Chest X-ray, PA view. Patient: 50 years old, sex M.
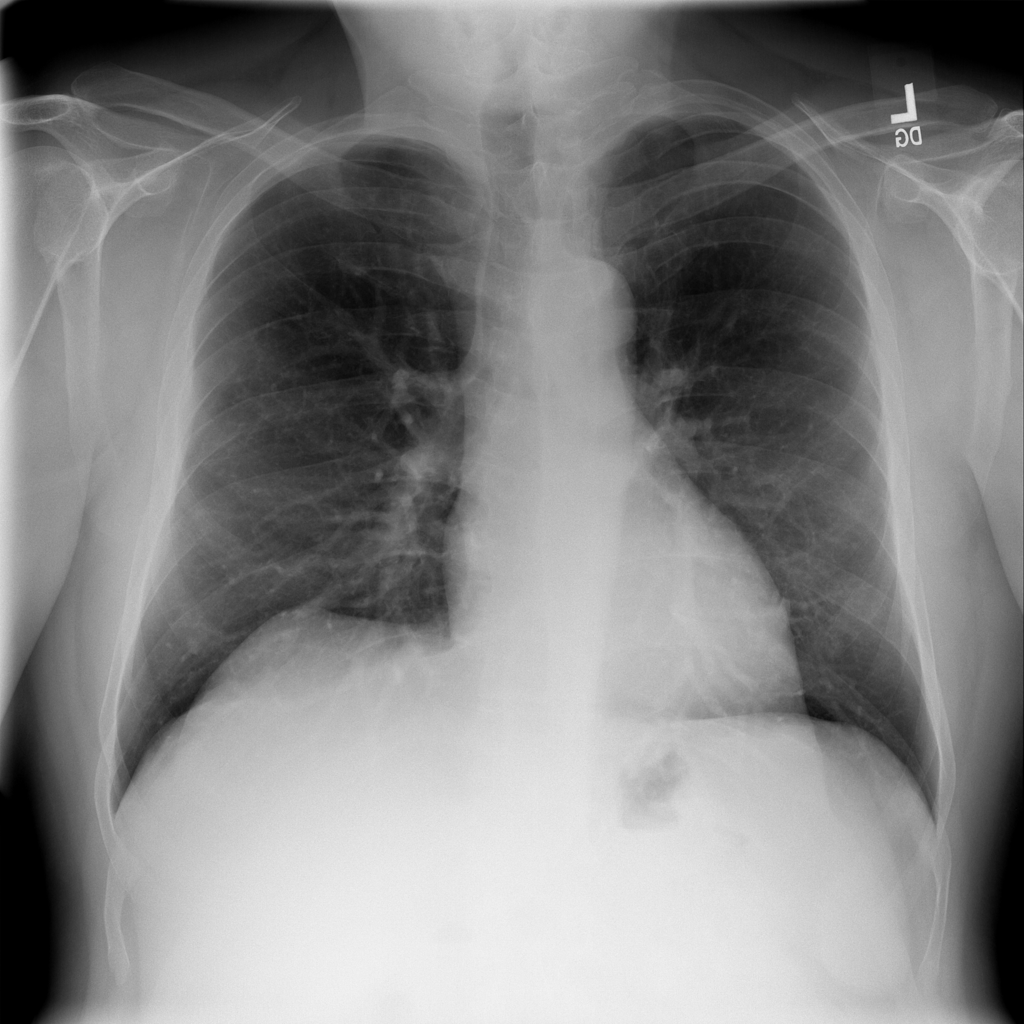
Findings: No Finding